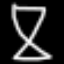
Label: hourglass